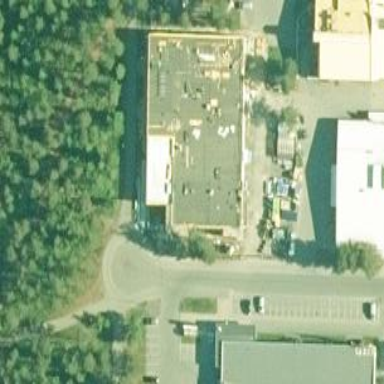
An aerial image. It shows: Post office.